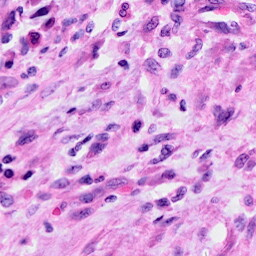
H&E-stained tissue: Cervix